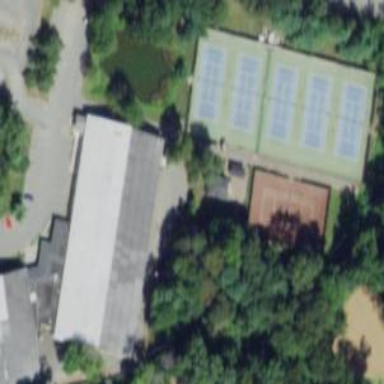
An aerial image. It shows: Sports centre with focus on skating activities.